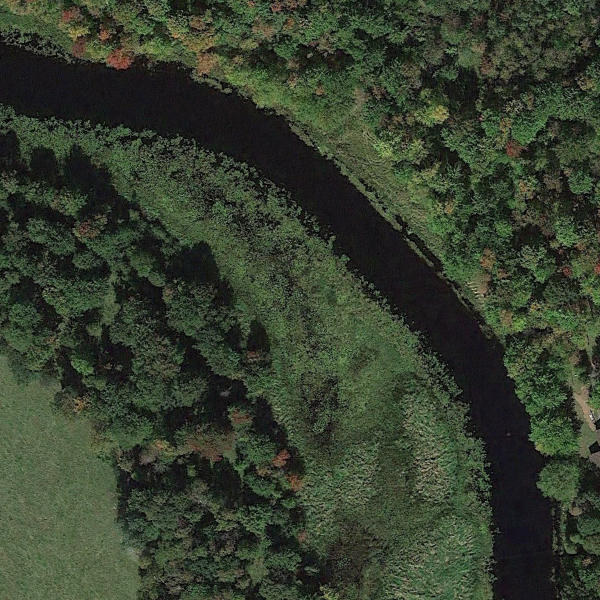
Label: River